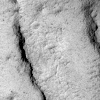
Atmospheric dust classification: not_dusty